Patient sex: M
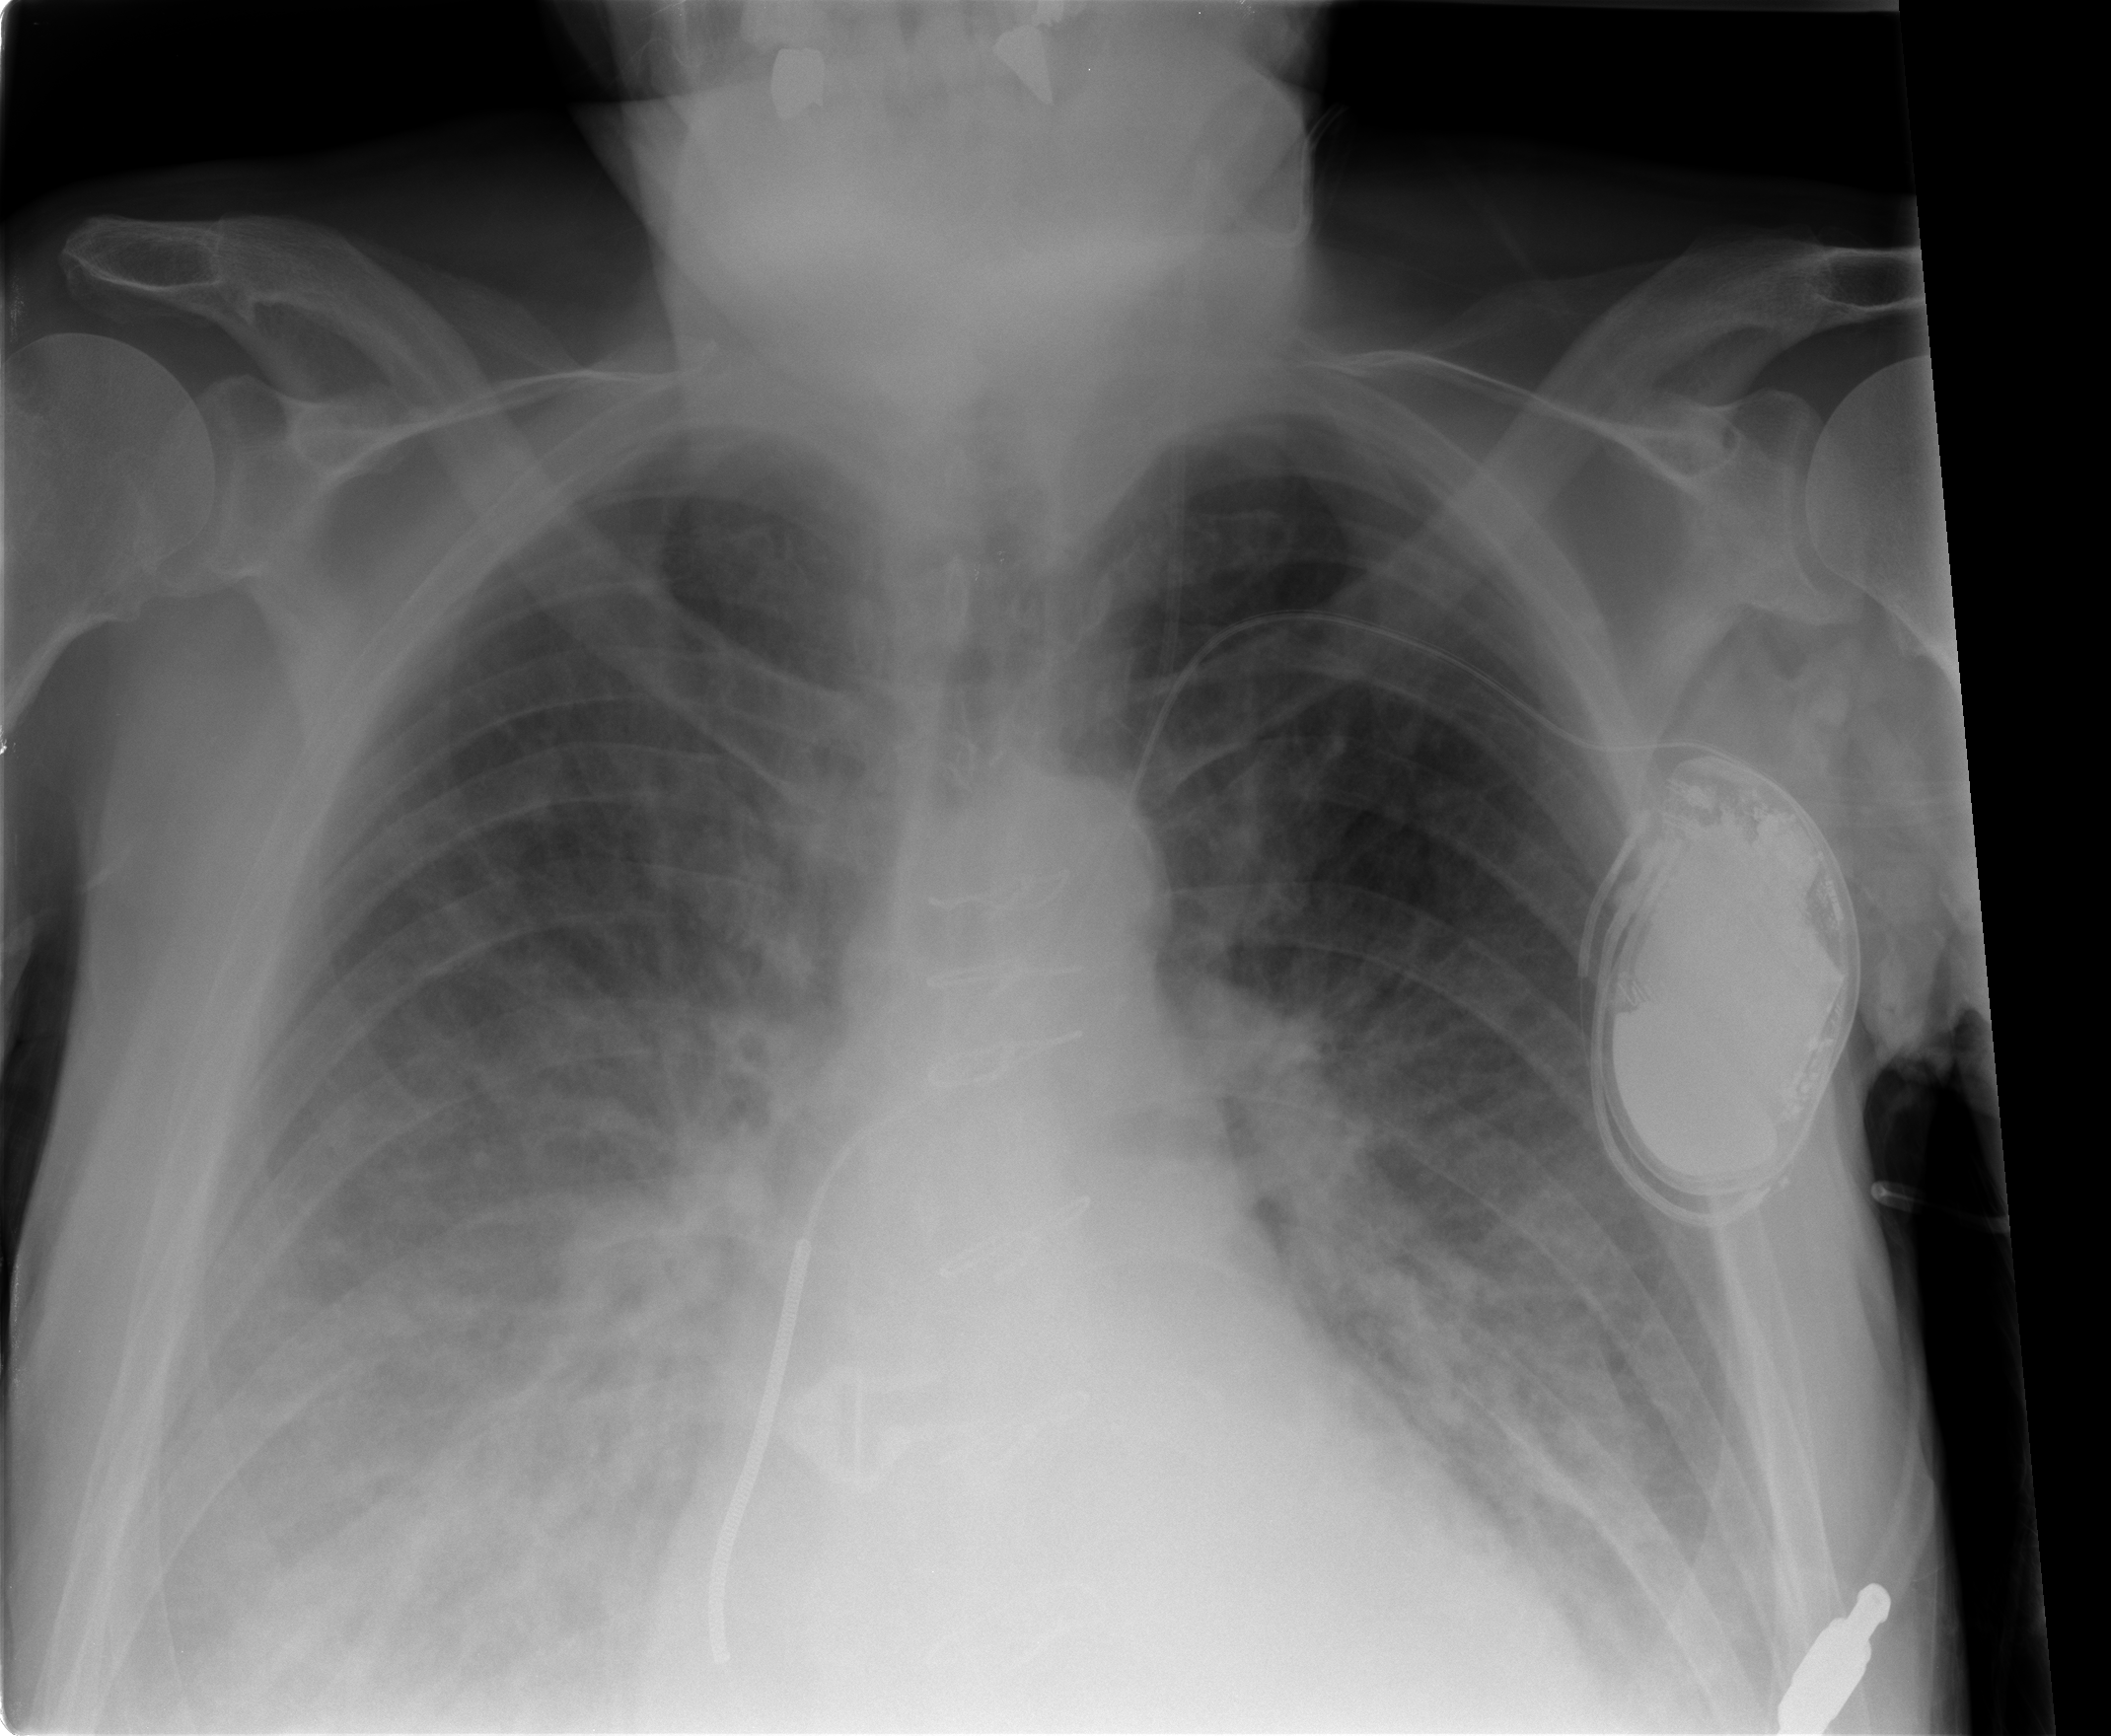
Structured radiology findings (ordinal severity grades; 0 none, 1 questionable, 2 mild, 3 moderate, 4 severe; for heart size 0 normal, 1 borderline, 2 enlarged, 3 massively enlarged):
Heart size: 0
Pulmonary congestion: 3
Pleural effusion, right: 2
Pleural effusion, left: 2
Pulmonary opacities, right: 3
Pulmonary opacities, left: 2
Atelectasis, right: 3
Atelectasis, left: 2